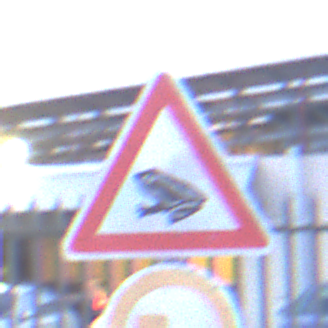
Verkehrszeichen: AmphibienwanderungRechts
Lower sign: UeberholverbotKraftfahrzeuge
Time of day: SunriseSunset
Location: Outdoor (Suburban)
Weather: PartlyCloudy
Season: NotSpecified
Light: Natural